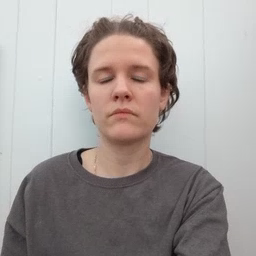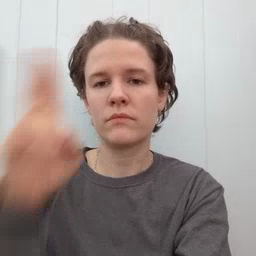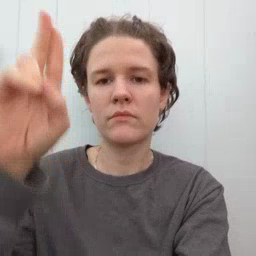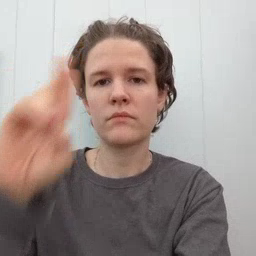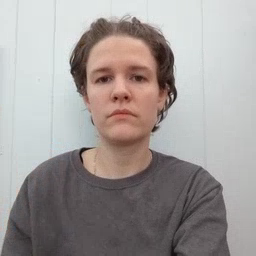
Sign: uncle